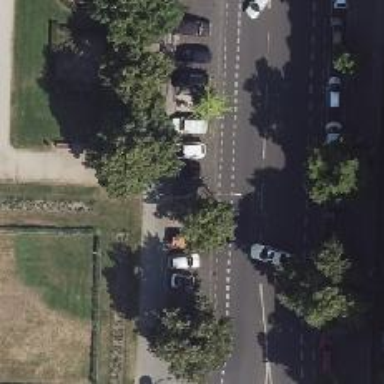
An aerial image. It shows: Motorcycle parking facility.